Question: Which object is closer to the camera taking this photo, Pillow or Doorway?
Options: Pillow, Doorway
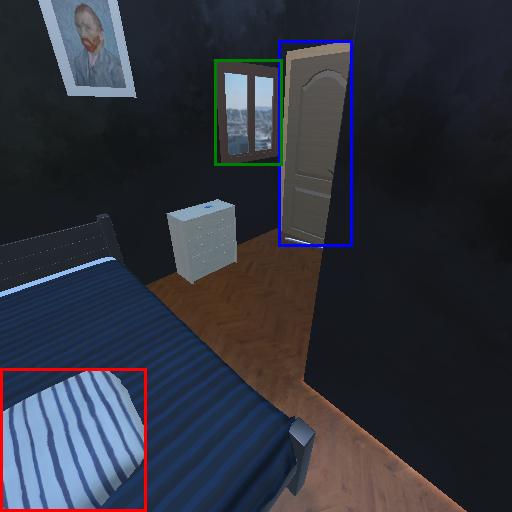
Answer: Pillow